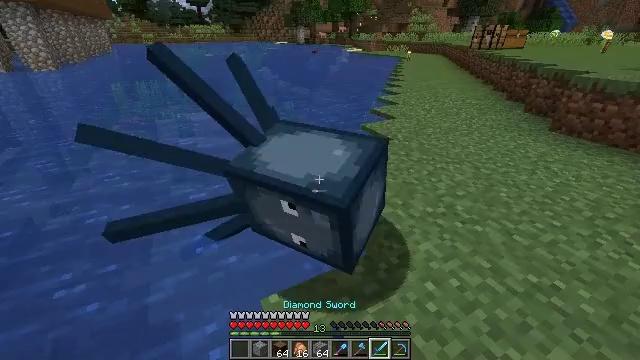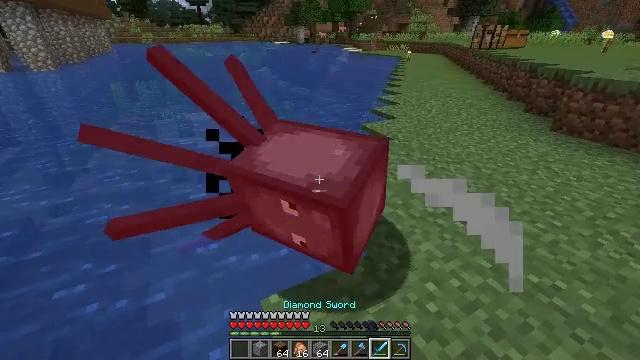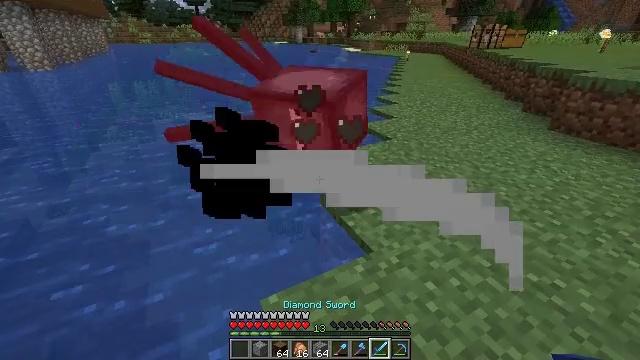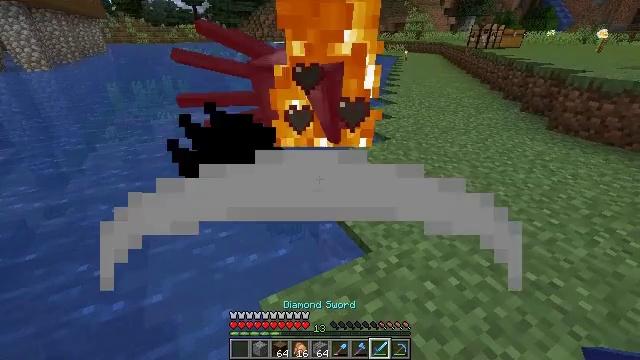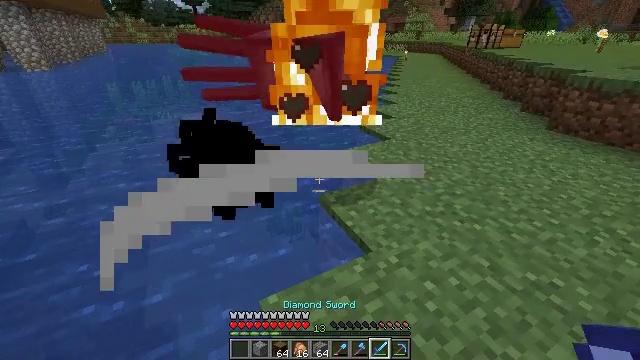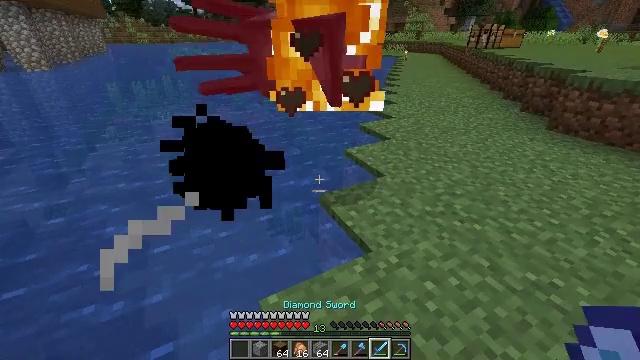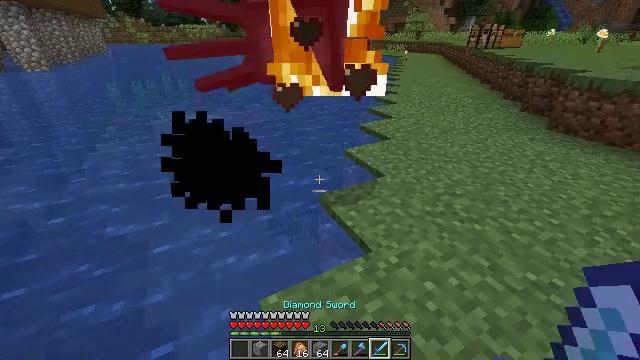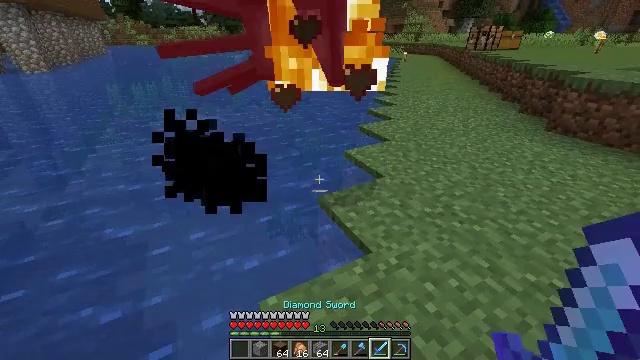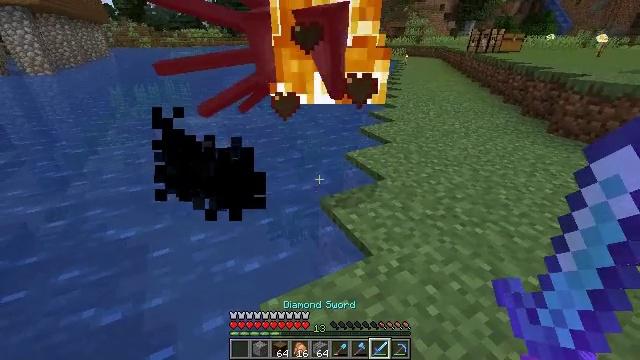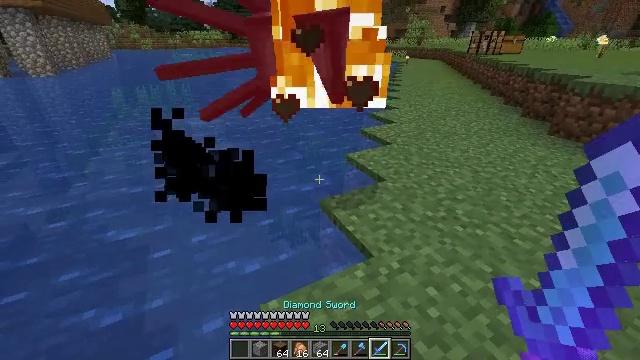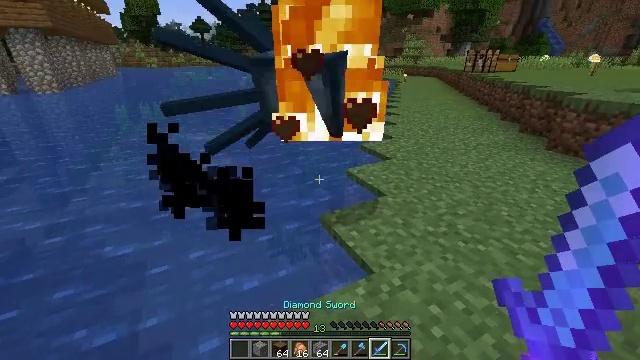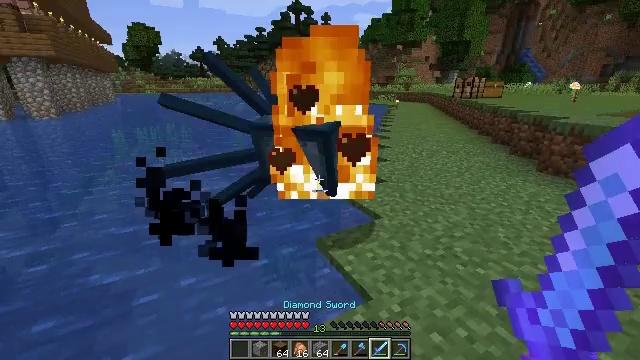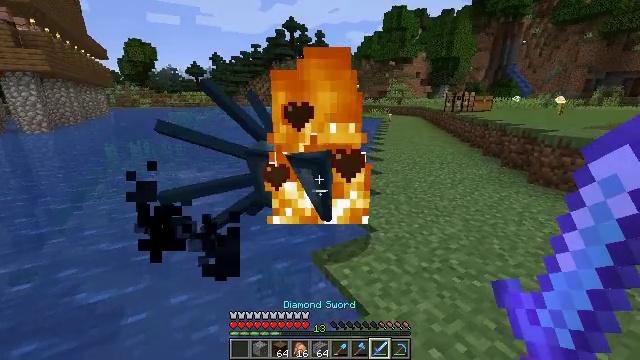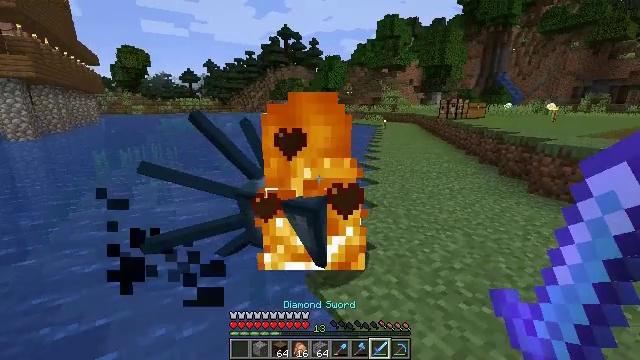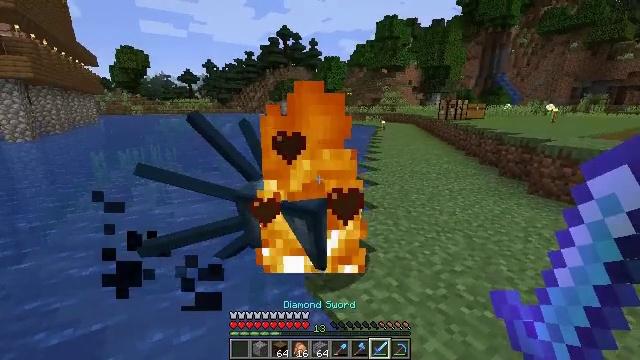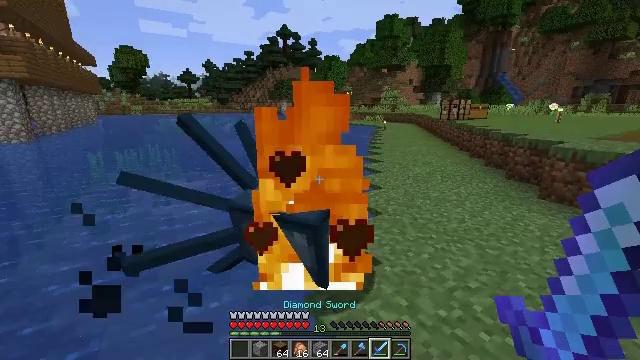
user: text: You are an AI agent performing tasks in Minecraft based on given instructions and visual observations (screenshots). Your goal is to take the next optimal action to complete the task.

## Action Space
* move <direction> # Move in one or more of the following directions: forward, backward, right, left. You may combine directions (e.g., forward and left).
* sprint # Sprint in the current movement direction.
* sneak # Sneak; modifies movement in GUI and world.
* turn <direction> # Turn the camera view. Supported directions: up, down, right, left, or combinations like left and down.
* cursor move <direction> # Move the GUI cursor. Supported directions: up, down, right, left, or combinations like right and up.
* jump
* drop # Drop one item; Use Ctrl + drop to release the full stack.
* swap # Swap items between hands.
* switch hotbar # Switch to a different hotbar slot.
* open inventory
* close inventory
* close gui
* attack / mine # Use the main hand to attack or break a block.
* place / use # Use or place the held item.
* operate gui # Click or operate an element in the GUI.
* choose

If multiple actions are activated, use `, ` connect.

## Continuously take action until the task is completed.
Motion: motion action
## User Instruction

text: Hunt a squid.
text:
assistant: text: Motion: no_op
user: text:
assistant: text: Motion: no_op
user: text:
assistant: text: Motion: no_op
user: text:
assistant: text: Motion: no_op
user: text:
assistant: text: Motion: no_op
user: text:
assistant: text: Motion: no_op
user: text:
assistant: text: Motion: no_op
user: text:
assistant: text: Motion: no_op
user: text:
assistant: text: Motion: no_op
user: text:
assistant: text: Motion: turn up
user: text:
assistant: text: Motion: turn right and up
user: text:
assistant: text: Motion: move forward, turn right and up
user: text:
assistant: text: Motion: move forward, turn right and up
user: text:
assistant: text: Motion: move forward
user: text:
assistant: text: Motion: move forward
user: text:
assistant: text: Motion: move forward
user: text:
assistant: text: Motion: move forward
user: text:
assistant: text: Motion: move forward, turn left
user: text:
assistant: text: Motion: move forward, turn left and down
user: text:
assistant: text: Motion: turn down
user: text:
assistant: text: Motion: turn right and down
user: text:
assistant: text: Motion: turn down
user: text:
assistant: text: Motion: no_op
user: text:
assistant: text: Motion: turn down
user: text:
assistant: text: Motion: attack / mine
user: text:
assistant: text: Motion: attack / mine
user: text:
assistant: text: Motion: attack / mine
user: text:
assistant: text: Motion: attack / mine
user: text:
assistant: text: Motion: no_op
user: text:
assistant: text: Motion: no_op